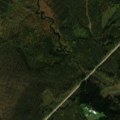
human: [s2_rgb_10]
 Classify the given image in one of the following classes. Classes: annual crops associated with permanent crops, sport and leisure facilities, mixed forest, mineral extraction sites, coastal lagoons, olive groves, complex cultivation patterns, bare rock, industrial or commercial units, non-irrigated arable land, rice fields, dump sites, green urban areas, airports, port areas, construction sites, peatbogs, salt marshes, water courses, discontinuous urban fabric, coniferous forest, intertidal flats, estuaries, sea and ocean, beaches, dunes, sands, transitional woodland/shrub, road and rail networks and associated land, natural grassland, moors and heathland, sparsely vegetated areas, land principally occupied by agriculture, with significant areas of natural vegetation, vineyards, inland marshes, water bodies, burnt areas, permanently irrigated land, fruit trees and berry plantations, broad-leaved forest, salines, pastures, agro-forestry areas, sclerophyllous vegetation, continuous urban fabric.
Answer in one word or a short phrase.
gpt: broad-leaved forest, coniferous forest, mixed forest, peatbogs